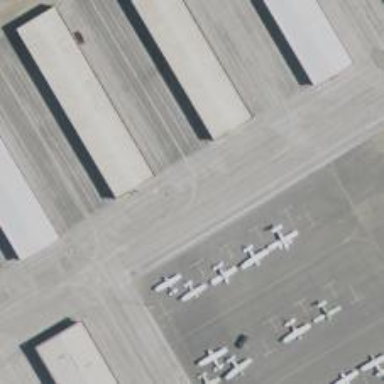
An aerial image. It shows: Image of taxiway at airport.